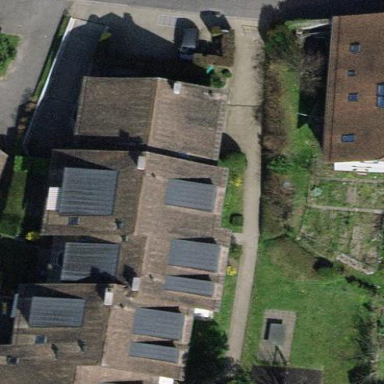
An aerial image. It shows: Gabled roof apartments building.